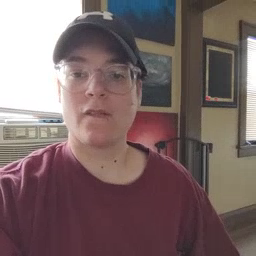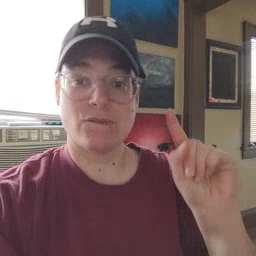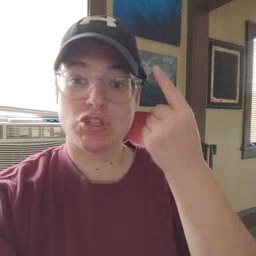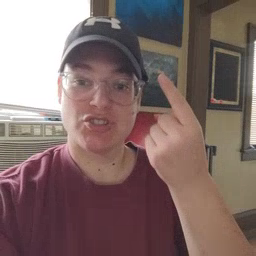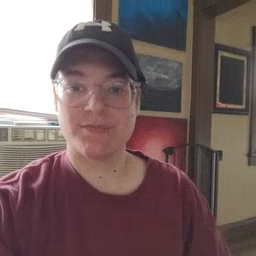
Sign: first